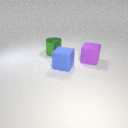
large blue rubber cube in front of large green metal cylinder